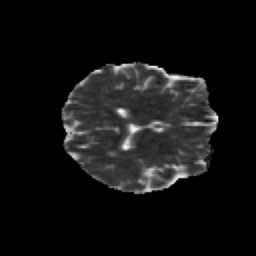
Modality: MD
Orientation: axial
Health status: healthy
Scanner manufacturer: siemens
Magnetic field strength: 3 T
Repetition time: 12 s
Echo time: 0.092 s